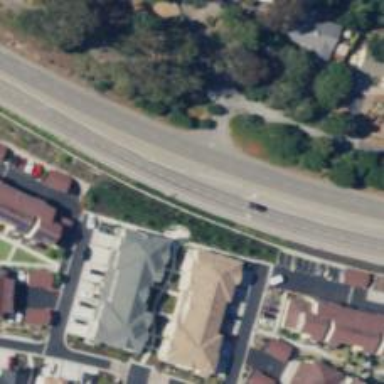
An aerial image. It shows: Primary highway with cycle track running alongside it.